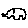
Label: car